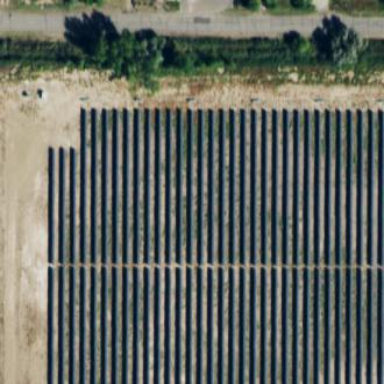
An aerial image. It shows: Solar power plant.